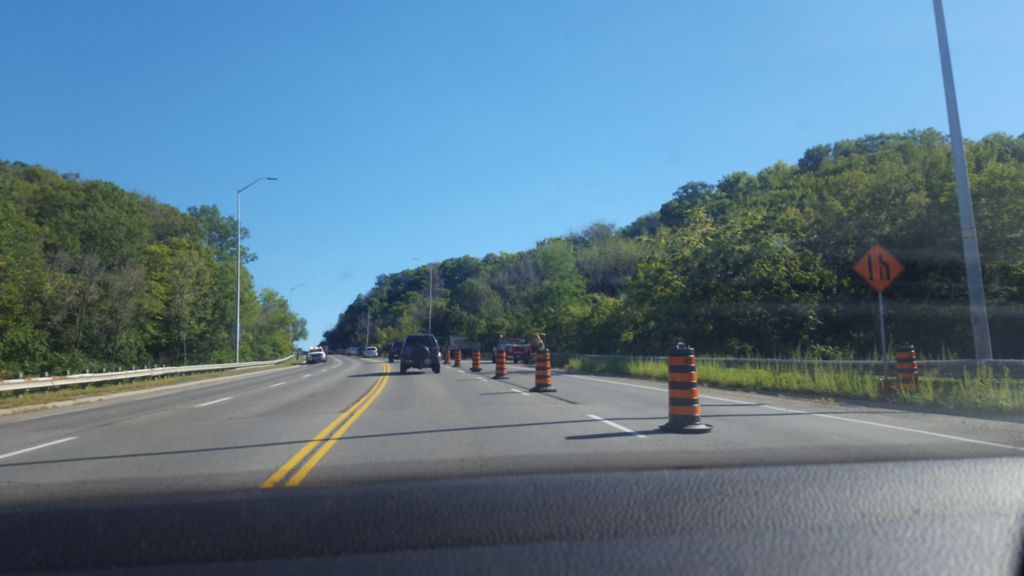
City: hamilton